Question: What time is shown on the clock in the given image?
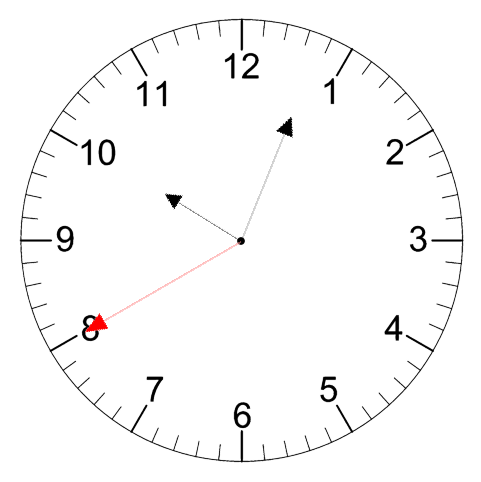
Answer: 10:03:40